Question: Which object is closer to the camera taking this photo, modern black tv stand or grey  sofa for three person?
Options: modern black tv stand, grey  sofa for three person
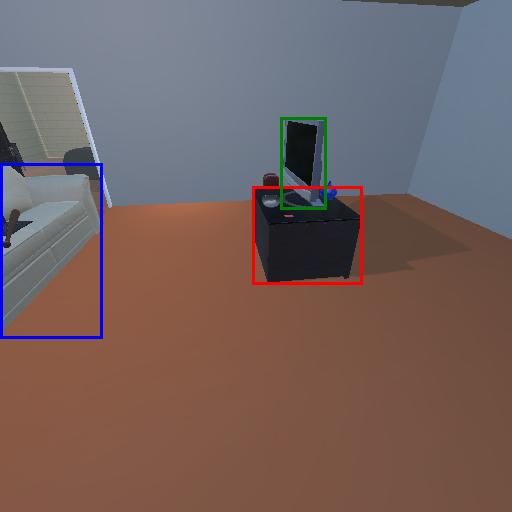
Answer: modern black tv stand